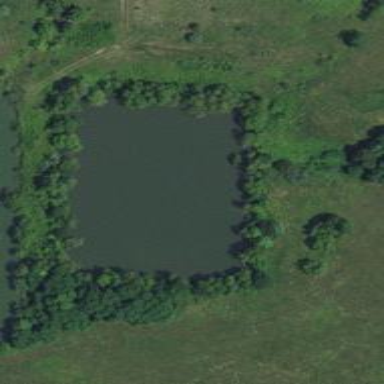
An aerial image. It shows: Serene pond surrounded by nature.